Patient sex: F
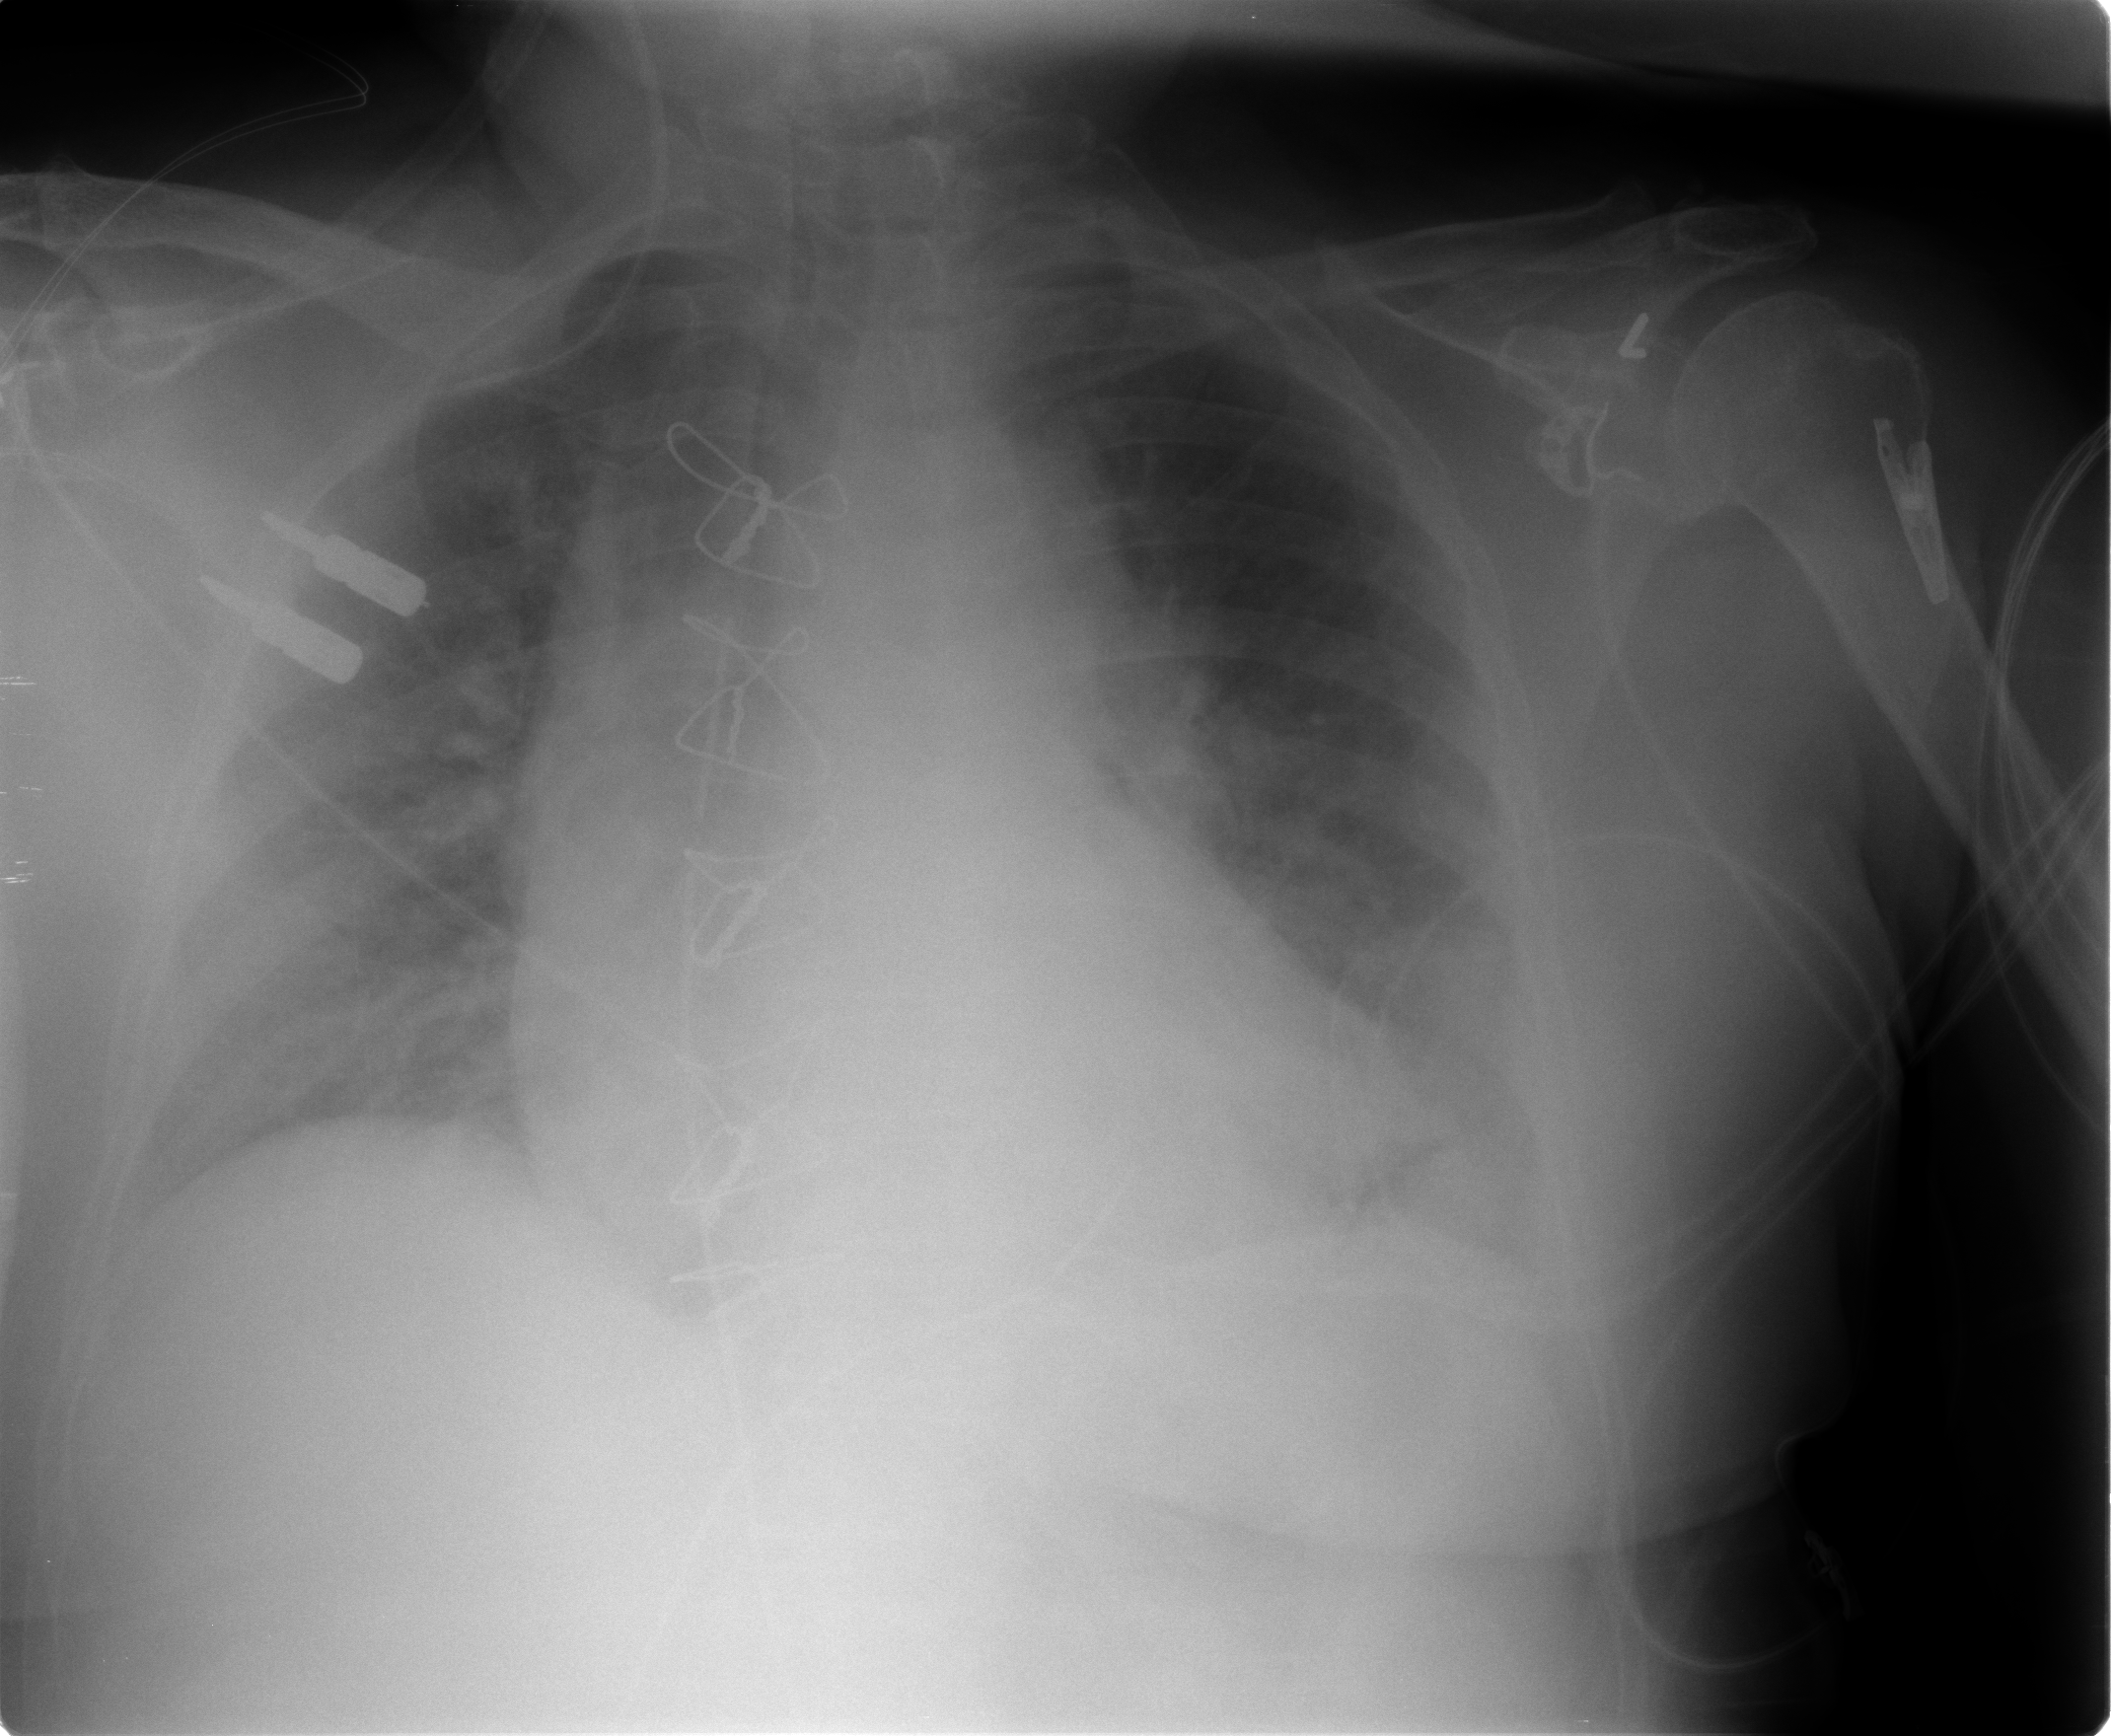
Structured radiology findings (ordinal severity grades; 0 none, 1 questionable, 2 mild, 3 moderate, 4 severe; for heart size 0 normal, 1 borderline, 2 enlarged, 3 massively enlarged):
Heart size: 1
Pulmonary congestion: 2
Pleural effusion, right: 0
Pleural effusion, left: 2
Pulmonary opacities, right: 1
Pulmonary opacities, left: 3
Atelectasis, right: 2
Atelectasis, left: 2